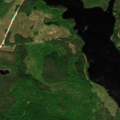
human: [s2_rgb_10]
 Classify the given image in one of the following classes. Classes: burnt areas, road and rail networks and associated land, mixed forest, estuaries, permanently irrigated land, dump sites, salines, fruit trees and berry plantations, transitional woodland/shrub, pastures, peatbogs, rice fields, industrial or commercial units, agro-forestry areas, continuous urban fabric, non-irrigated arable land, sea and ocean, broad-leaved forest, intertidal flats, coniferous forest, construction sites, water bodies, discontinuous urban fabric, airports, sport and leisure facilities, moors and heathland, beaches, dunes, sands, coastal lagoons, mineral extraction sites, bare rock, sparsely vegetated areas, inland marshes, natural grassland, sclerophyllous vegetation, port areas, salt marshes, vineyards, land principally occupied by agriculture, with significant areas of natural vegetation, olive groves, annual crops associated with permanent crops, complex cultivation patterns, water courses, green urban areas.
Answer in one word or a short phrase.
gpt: coniferous forest, mixed forest, transitional woodland/shrub, water bodies